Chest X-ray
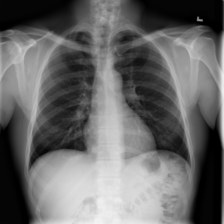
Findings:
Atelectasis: negative
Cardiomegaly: negative
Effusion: negative
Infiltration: negative
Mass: negative
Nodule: negative
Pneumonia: negative
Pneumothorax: negative
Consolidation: negative
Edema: negative
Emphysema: negative
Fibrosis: negative
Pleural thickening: negative
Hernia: negative